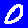
Digit: 0